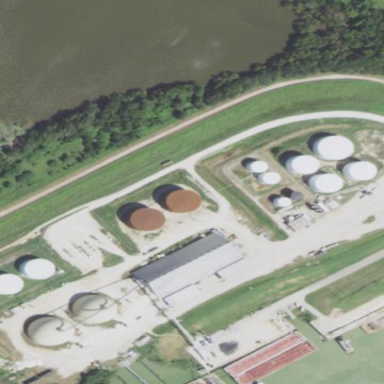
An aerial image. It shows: Industrial area designated as petroleum terminal.